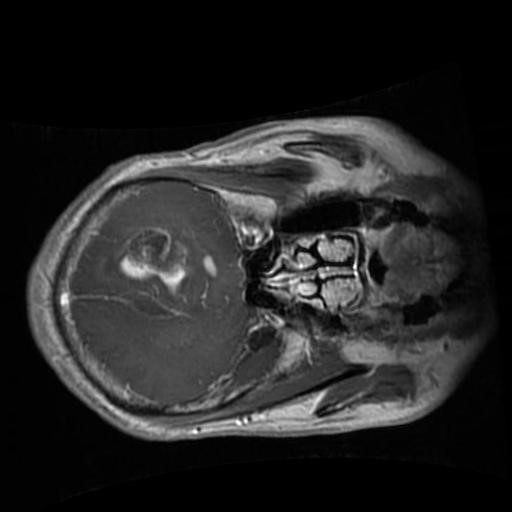
Label: brain_glioma